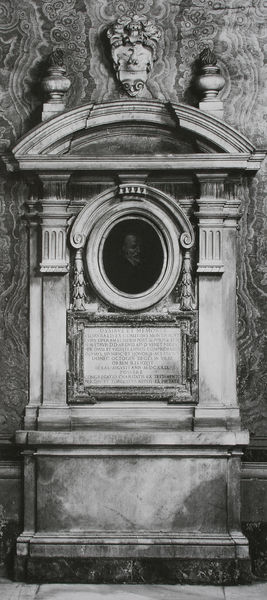
Titel: Grabmal des Conte Asdrubale Montauti im rechten Querschiff
Künstler: Pietro da Cortona
Standort: Rom
Institution: S. Girolamo della Carità
Schlagwörter: feuer, kopf, mann, schatten, weiß, ausschnitt, grau, licht, marmor, pfeiler, schwarz, säule, säulen, muster, alt, bart, wand, architektur, rahmen, sockel, stein, tod, bild, bildnis, portrait, porträt, kirche, kamin, oval, tondo, engel, kannelierung, vase, relief, schrift, ansicht, bogen, italien, alter mann, giebel, pilaster, figuren, tafel, kartusche, tapete, inschrift, ornamente, vasen, stufe, podest, unscharf, foto, fotografie, photographie, antike, flamme, medaillon, denkmal, schwarzweiß, text, beschriftung, kranz, altar, architrav, kapitelle, photo, verziert, halbrund, fries, wappen, sims, voluten, grab, volute, dorisch, schrein, grabmal, monument, gedenkstein, lisenen, tympanon, ädikula, andenken, segmentgiebel, lisene, grabmahl, schrifttafel, epitaph, grabstein, grabplatte, gesprengt, grabdenkmal, segmentbogengiebel, gesprengter segmentgiebel, zwillingspfeiler, tet